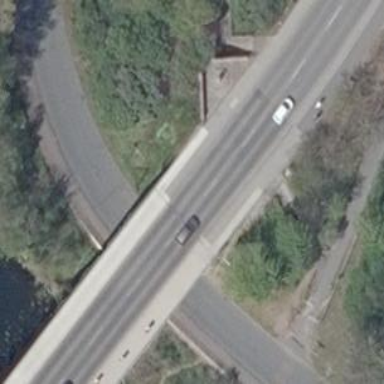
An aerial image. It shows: Primary highway bridge with asphalt surface. It includes cycle track with asphalt surface on both sides.